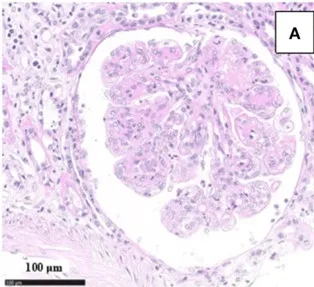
Light microscopy findings in patient #2: the first biopsy showed membranoproliferative glomerulonephritis with nodular mesangial expansion, and infiltrating mononuclear and polymorphonuclear leukocytes. PAS.
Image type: pathology (pas)